Question: My UIView () has a button that when pressed shows another UIView () with 3 buttons that allows a user to select a color. The color that is selected is passed back to so that it can be worked with. It is also passed to a (a singleton) class for saving the selected color.
This works great, but now, I need a second unrelated class , to have same functionality. But when I call the same method I normally call in from inside , is the one that is updated.
How can I make more agnostic to the calling class? I am still learning so if someone could help point me in the right direction that would be great.
'''
- (void) showColorPicker{
CGRect colorPickerFrame = CGRectMake(150, 100, 237, 215);
colorPicker= [[ColorClass alloc] initWithFrame:colorPickerFrame];
colorPicker.vc = self;
[self.view insertSubview:colorPicker aboveSubview:self.view];
}
- (void) setTheButtonColor : (int) c {
Sufficient to say this just changes the buttons background color selected from a list of colors
}
'''
When a selected color is pressed, I call this method that messages ClassA with the color.
'''
- (void) buttonPressed : (id) sender {
[self.vc setButtonColor:[sender tag]];
[myStorage setButtonColor:[sender tag]];
}
'''

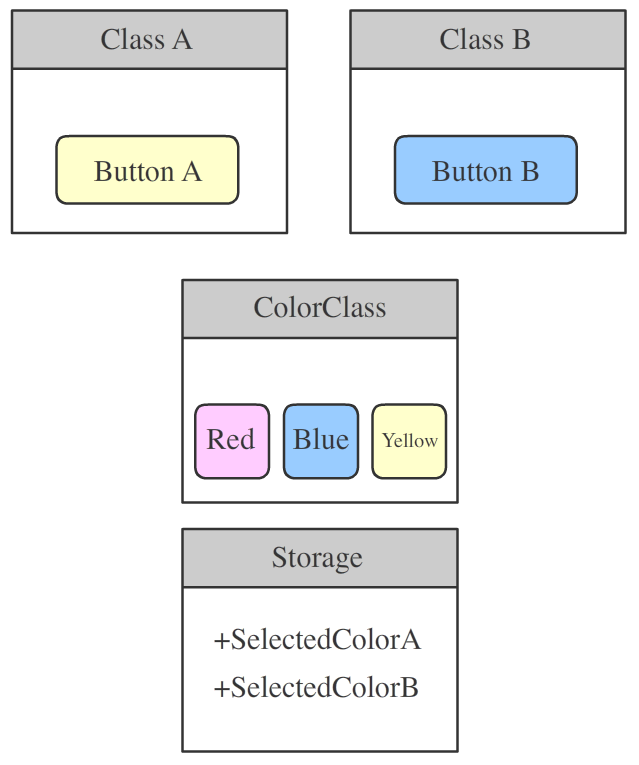
Answer: You need to use 'delegation' - like when you supply the data for a 'UITableView' it doesn't know exactly what your class is, just that it implements a specified '@protocol'.
Define your own protocol which describes the callback offered (this goes in ColorClass.h):
'''
@protocol ColorClassDelegate < NSObject >
- (void)colorPicker:(ColorClass *)colorPicker didPickColor:(UIColor *)color;
@end
'''
Then in your 'ColorClass' (again, the .h file) you have a property for the delegate:
'''
@property (weak, nonatomic) id < ColorClassDelegate > delegate;
'''
When the colour has been chosen (button pressed):
'''
- (void) buttonPressed : (id) sender {
// delegate
[self.delegate colorPicker:self didPickColor: ## get the colour here ## ];
// persistent store
[myStorage setButtonColor:[sender tag]];
}
'''
And any class that uses the colour picker implements the 'ColorClassDelegate' protocol
'''
#import "ColorClass.h"
@interface ClassA < ColorClassDelegate >
'''
And sets itself as the colour pickers delegate. Then it implements:
'''
- (void)colorPicker:(ColorClass *)colorPicker didPickColor:(UIColor *)color
{
// do something with the colour
}
'''
Your original code was passing the button tag to represent the colour. You could do that instead of passing the colour in the delegate method.